Question: How to remove default border of button in jquery mobile?
I declare the '<a>' tag as a button, with custom background images as below:
'''
<a id="btnLogin" href="../main/mainx.html" data-role="button" data-corner="false"> Login</a>
<a id="btnSignUp" href="../singup/signup.html" data-role="button" data-corner="false"> Sign Up</a>
'''
CSS:
'''
a{
width: 265px;
height: 38px;
margin-left: auto;
margin-right: auto;
margin-top: 5px;
border: 0px;
border-color: transparent;
display: box;
text-transform: none;
text-shadow: none;
}
#loginPage a .ui-btn-inner{
padding-top: 11px;
}
#loginPage #btnLogin{
background: transparent url(../../res/img/login_btn.png) no-repeat;
background-size: 100% 100%;
color: #FFF;
}
#loginPage #btnLogin:hover{
background: transparent url(../../res/img/login_btn_over.png) no-repeat;
background-size: 100% 100%;
}
#loginPage #btnSignUp{
background: transparent url(../../res/img/signup_btn.png) no-repeat;
background-size: 100% 100%;
color: grey;
}
#loginPage #btnSignUp:hover{
background: transparent url(../../res/img/signup_btn_over.png) no-repeat;
background-size: 100% 100%;
color: #fff;
}
'''
The button shows within blur border like this:
Please help me.
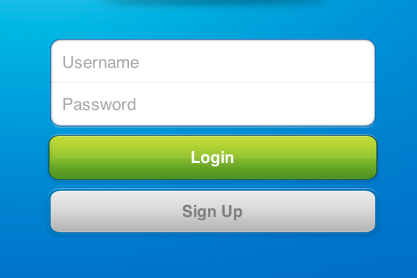
Answer: Changing to use button element, everything works fine.
'''
<button id="btnLogin" href="../main/mainx.html" data-role="none" data-corner="false"> Login</button>
<button id="btnSignUp" href="../singup/signup.html" data-role="none" data-corner="false"> Sign Up</button>'
'''